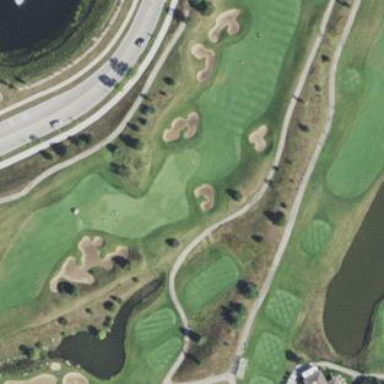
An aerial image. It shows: Green golf area with grass land use.